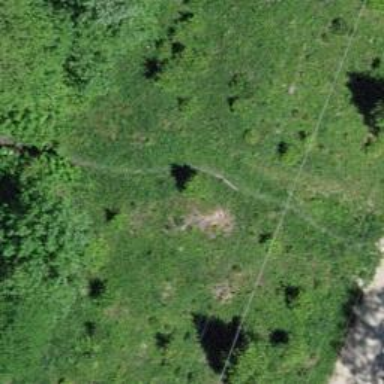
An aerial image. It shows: Path covered in grass.